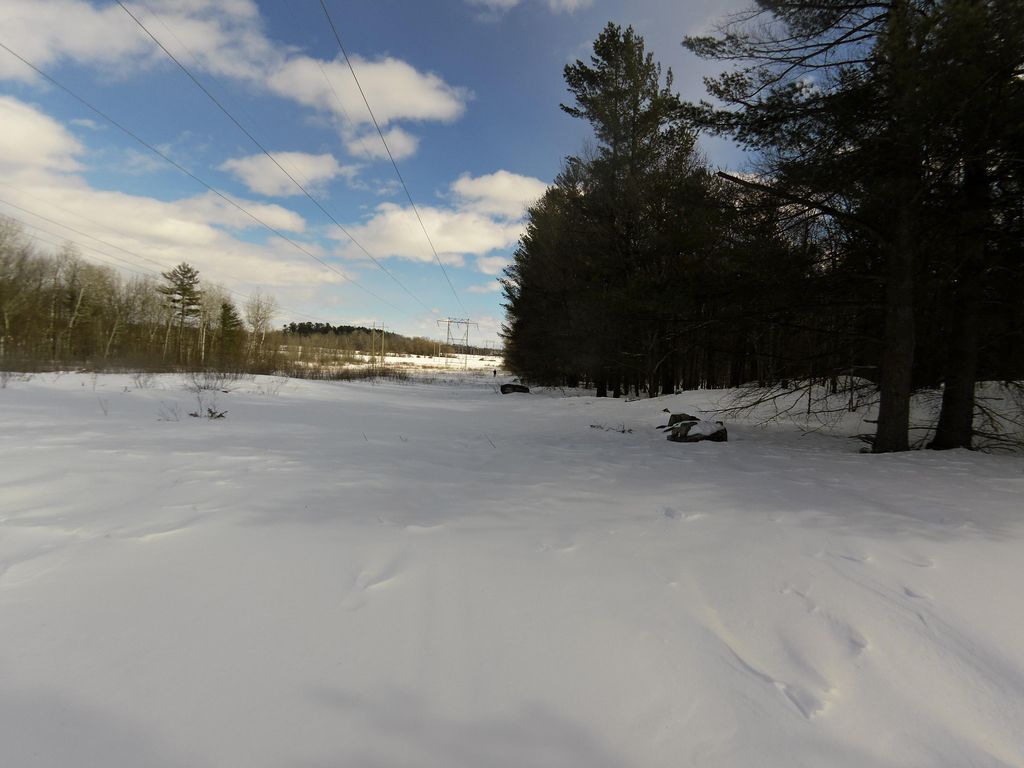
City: ottawa-gatineau